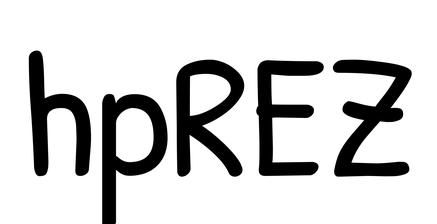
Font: PatrickHand-Regular